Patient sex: M
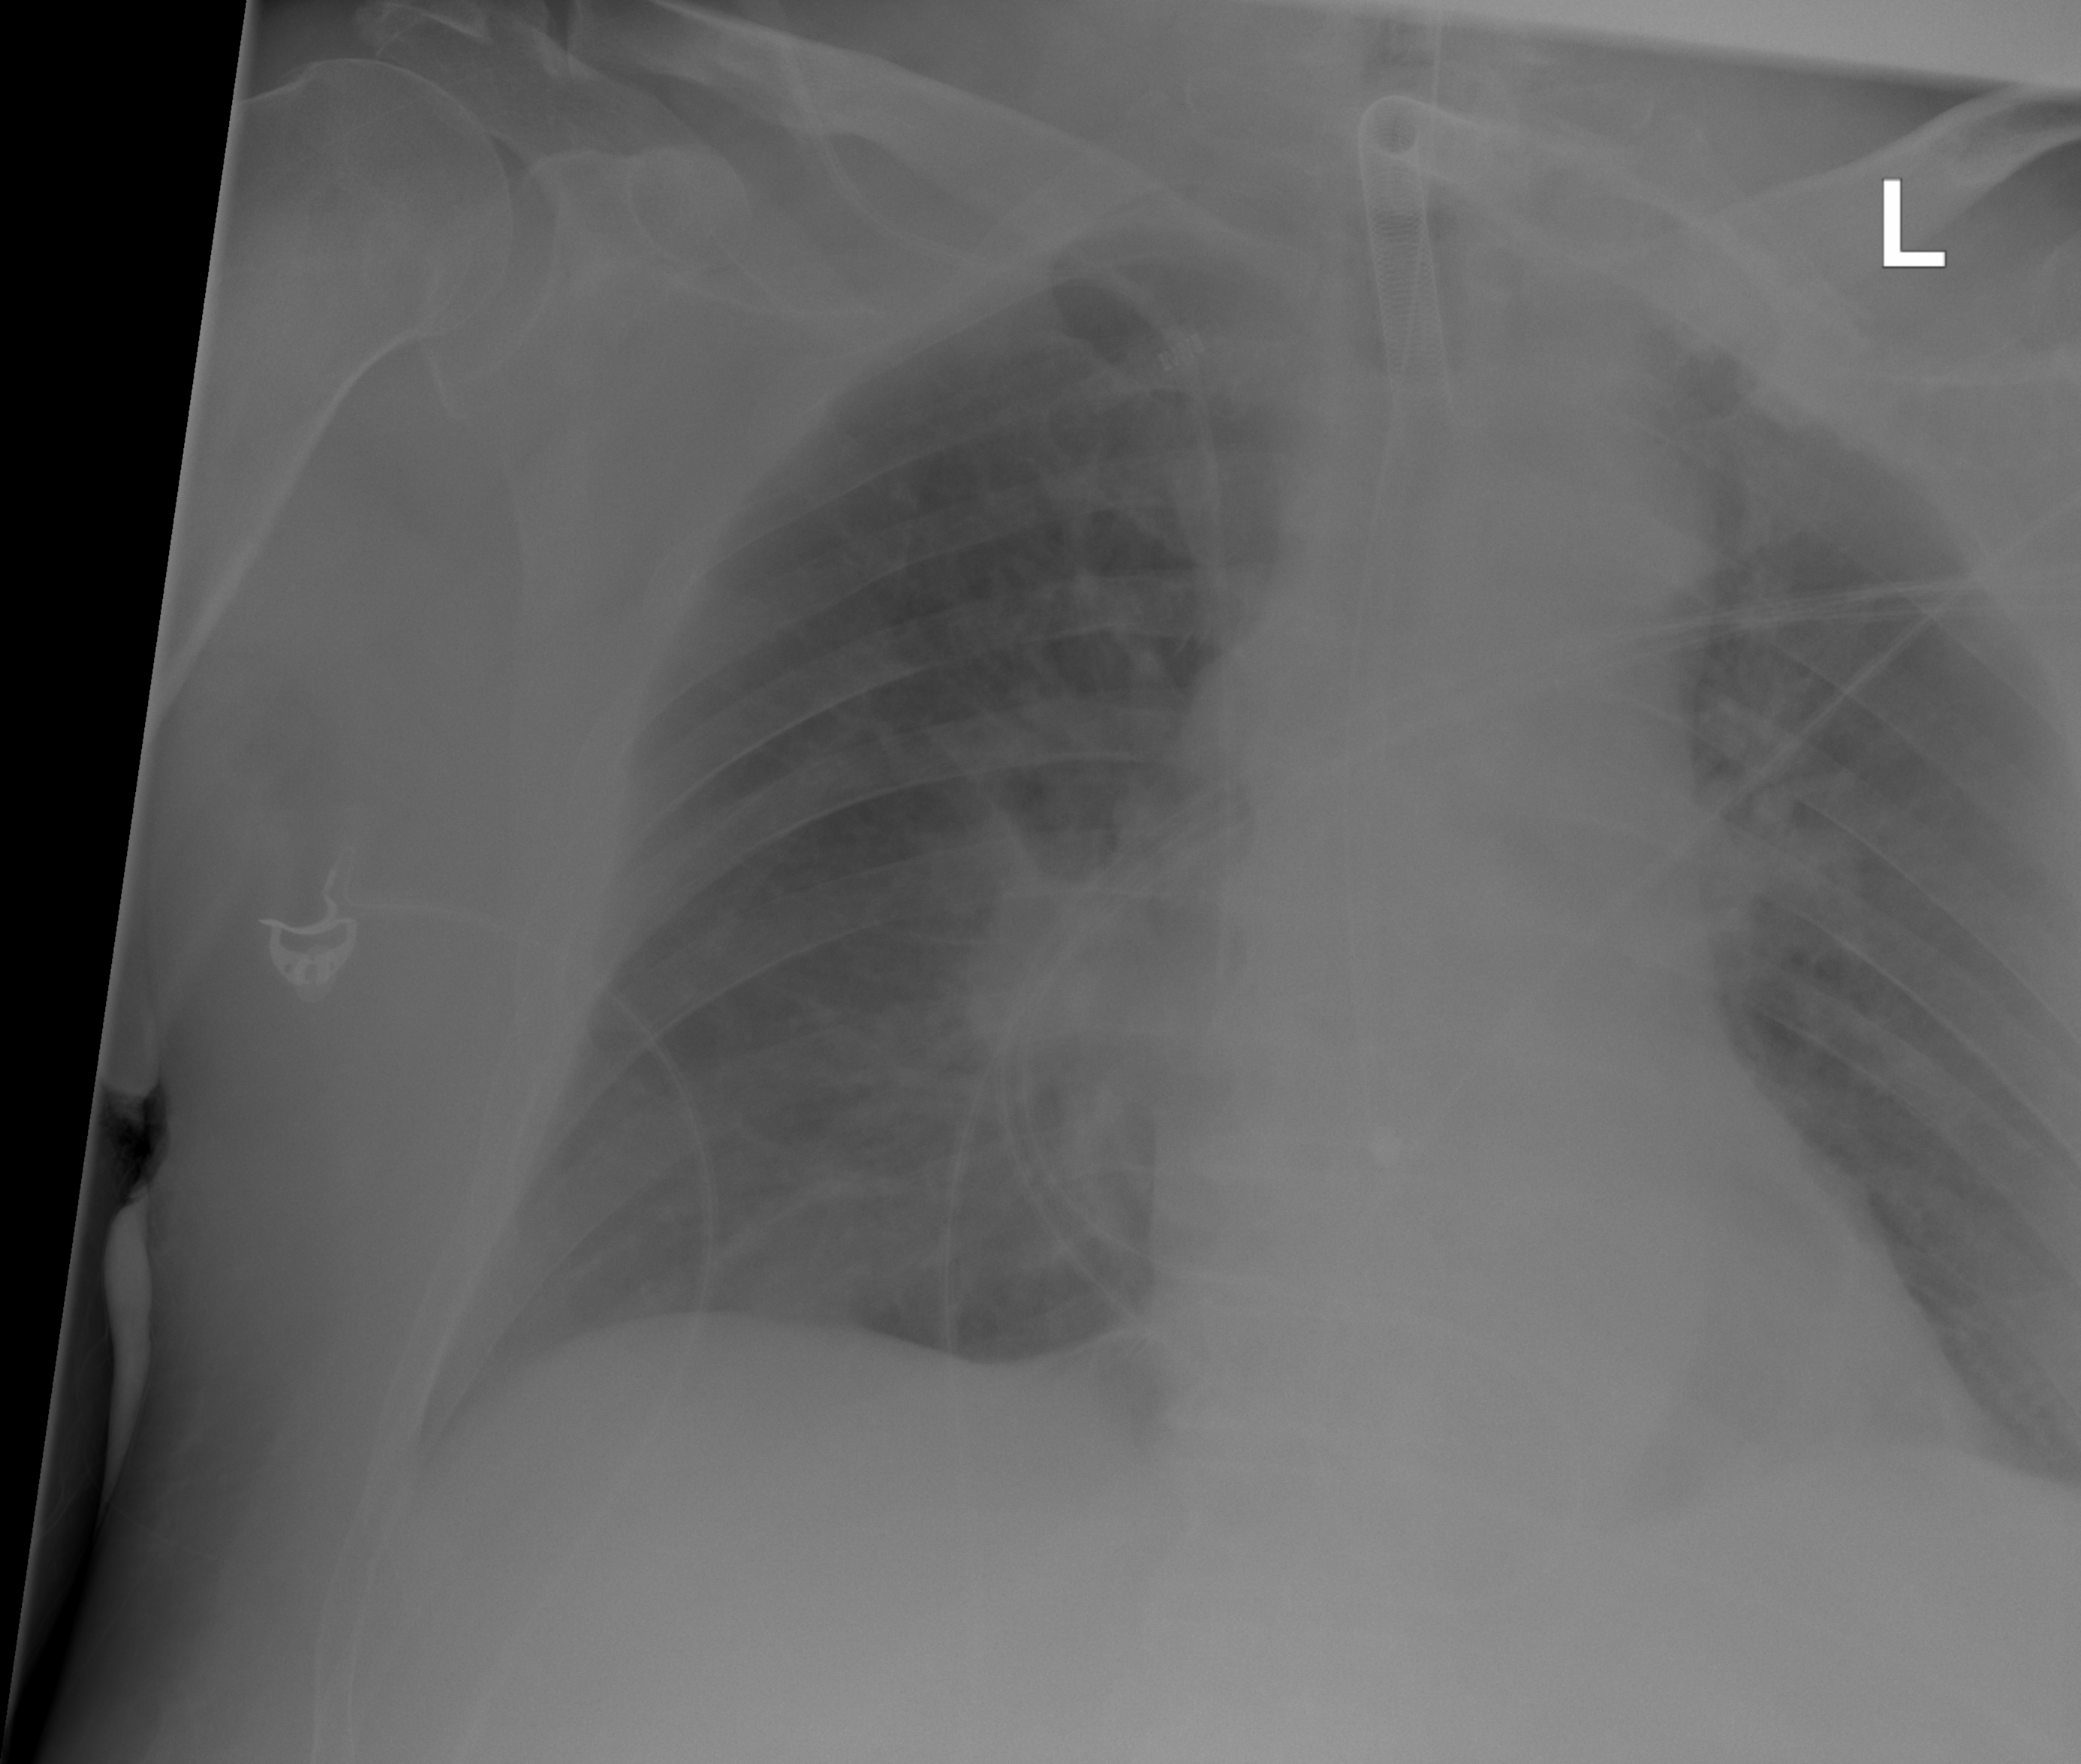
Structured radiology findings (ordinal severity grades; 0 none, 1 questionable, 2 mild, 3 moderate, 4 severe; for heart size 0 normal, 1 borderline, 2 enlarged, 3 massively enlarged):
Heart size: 0
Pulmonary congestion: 0
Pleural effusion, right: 1
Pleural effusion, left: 1
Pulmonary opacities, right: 3
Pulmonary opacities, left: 3
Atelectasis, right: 2
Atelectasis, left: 2